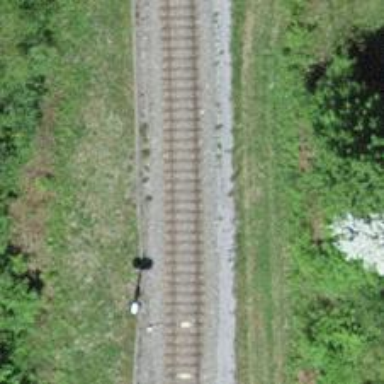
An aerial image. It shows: Single railway track with electrified contact line.